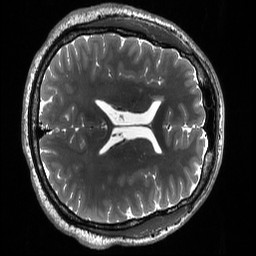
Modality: T2w
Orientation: axial
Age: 31
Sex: male